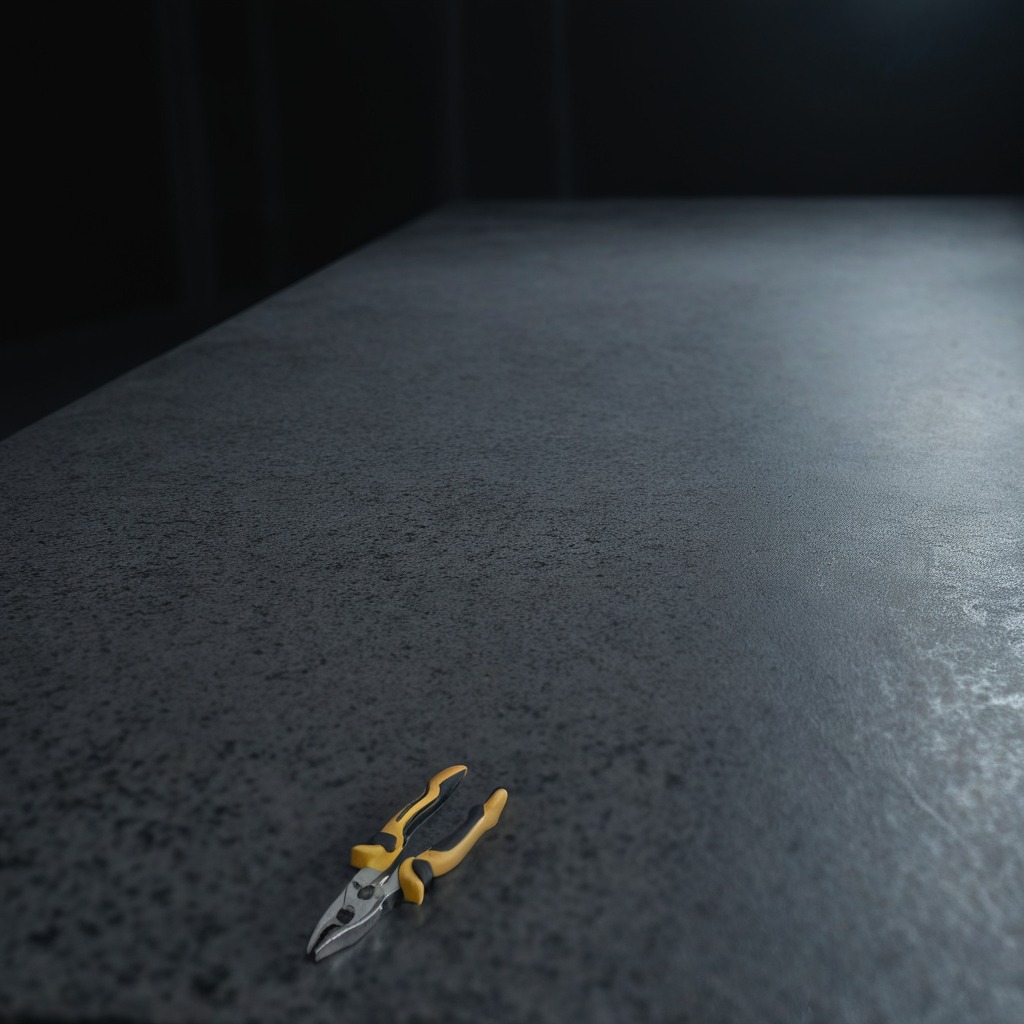
A plier is lying on a clean granite table inside a workshop at night dim ambient light soft shadows worn but